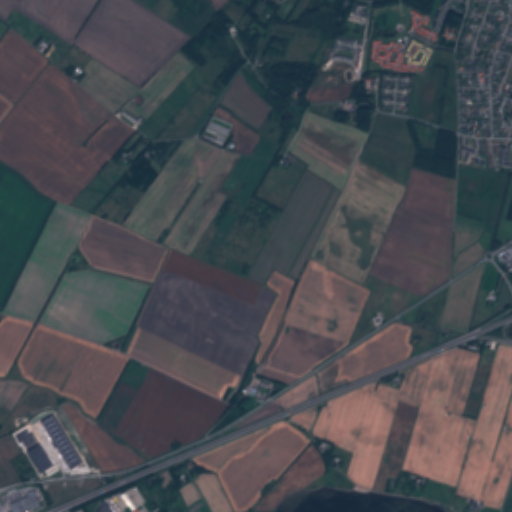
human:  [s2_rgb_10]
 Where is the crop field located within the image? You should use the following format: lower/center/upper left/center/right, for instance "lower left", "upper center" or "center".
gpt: The crop field is located in the lower of the image.
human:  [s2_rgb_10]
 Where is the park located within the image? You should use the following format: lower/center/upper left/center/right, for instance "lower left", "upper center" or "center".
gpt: The park is located in the upper right of the image.
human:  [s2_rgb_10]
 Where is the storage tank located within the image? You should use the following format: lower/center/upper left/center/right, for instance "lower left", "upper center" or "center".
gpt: The storage tank is located in the upper left of the image.
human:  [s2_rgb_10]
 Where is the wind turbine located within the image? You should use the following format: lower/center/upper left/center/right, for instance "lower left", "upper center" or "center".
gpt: The wind turbine is located in the lower right of the image.
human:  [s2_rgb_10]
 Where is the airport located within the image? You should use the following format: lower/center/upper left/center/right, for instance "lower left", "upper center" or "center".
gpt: There is no airport in the image.